Question: As you can see the camera view on my emulator is stretched and I don't know how this came about (it was fine beforehand), is it one of the camera parameters I am missing? or is it some other issue ?
Code:
'''
public void surfaceChanged(SurfaceHolder holder, int format, int width,
int height) {
// TODO Auto-generated method stub
if (previewRunning) {
camera.stopPreview();
}
Camera.Parameters p = camera.getParameters();
camera.setParameters(p);
try {
camera.setPreviewDisplay(holder);
} catch (IOException e) {
e.printStackTrace();
}
camera.startPreview();
previewRunning = true;
}
'''

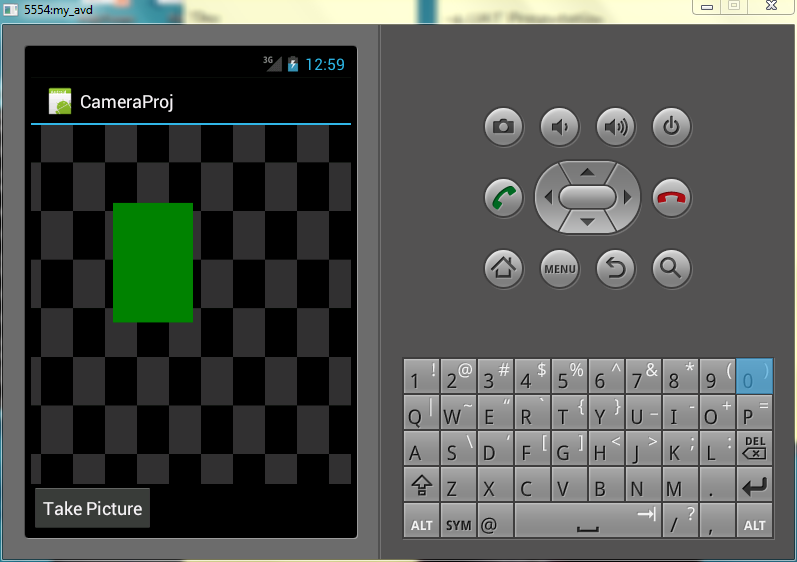
Answer: Its All because of the camera orientation:
Set:
camera.setDisplayOrientation(90);
For More Details See Here:
<URL>